Question: I have a tinymce editor in my admin page. I have activated image uploader via ajaxfileupload.
<URL>
but there is a problem! it works perfectly in the local but on the server when I click on the image browser ,it shows me :
> Unable to open the session counter file

any idea?!
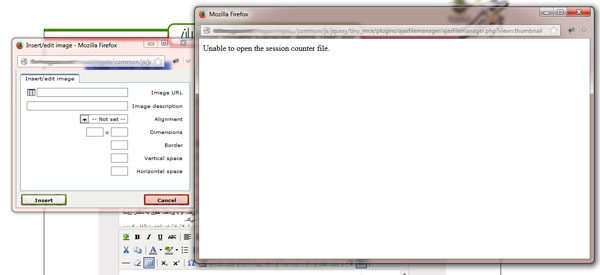
Answer: I changed
> tiny_mce\pluginsjaxfilemanager\session\gc_counter.ajax.php
permission to 777!!! it works fine now . but I think this is stupid :P